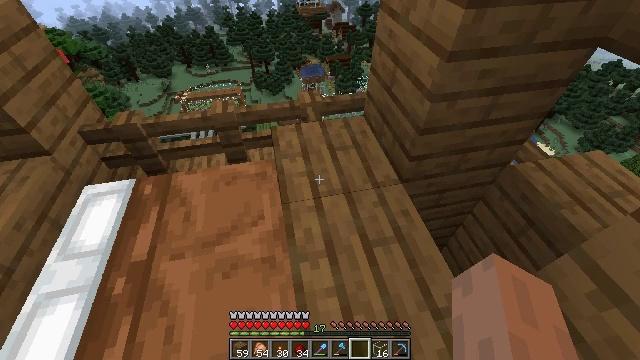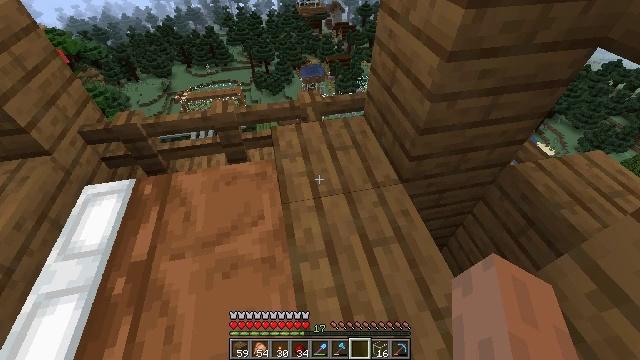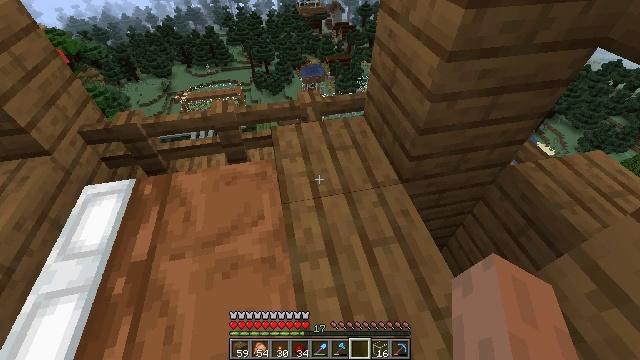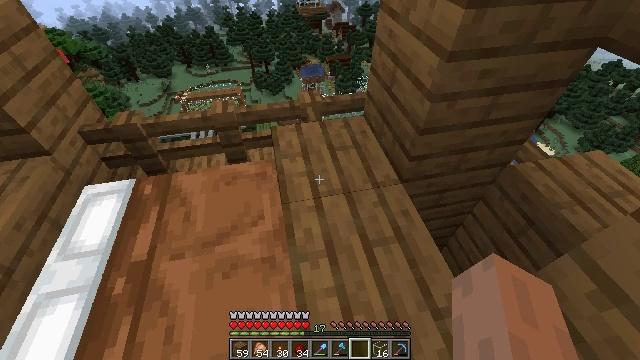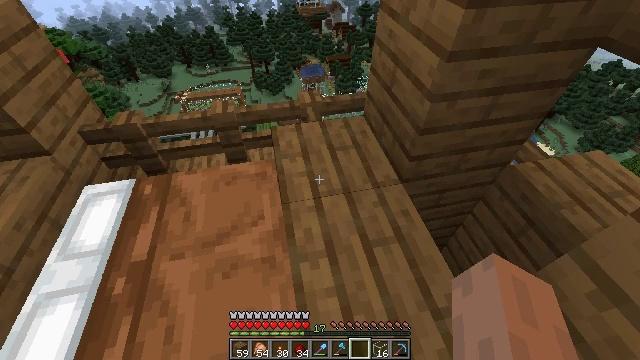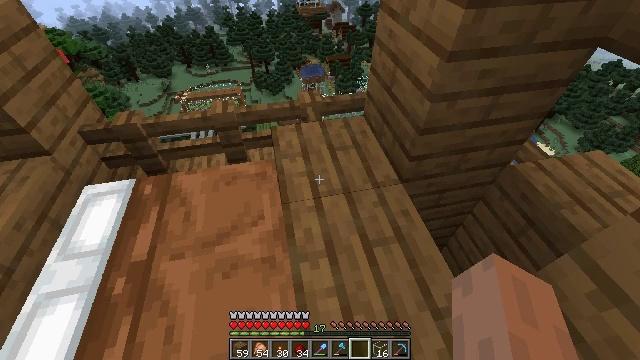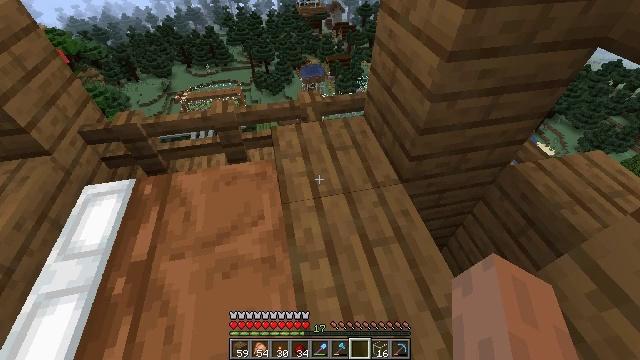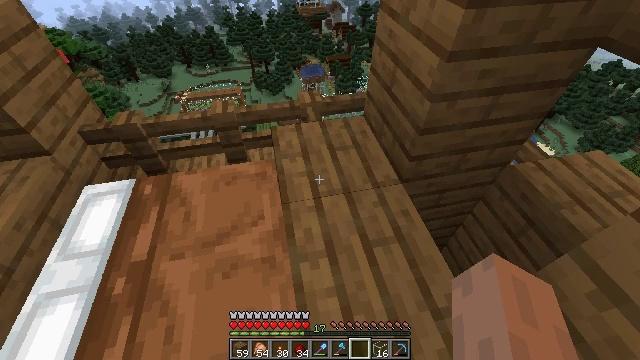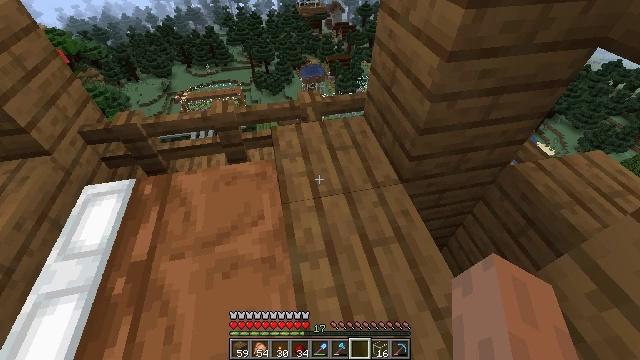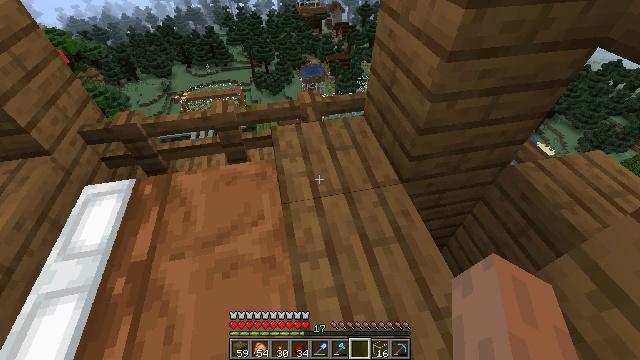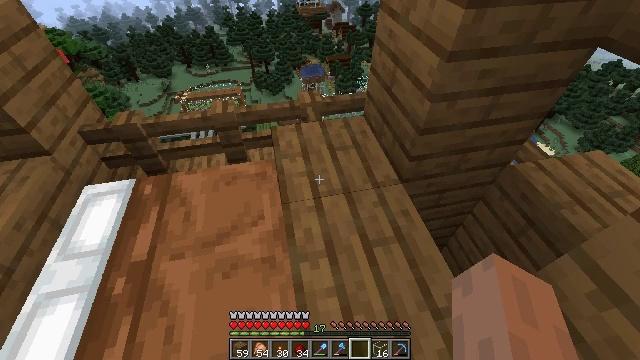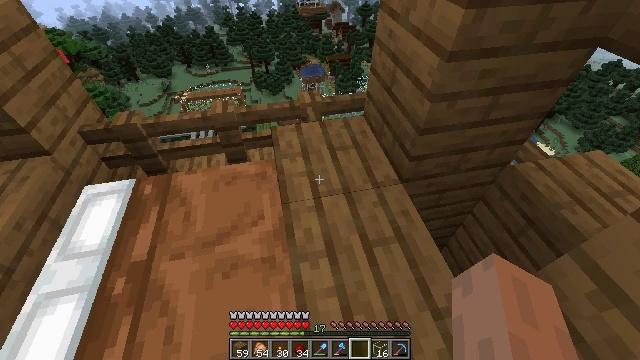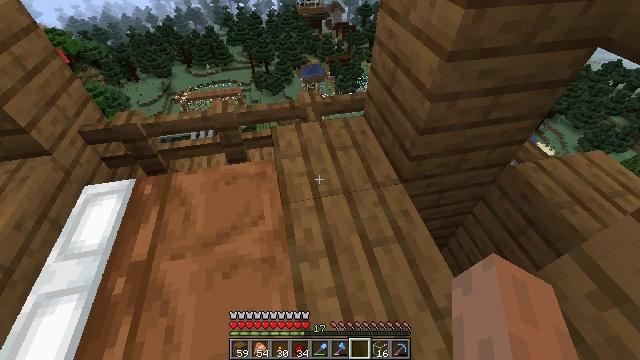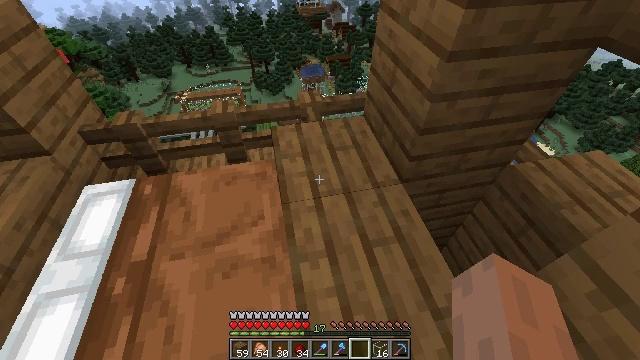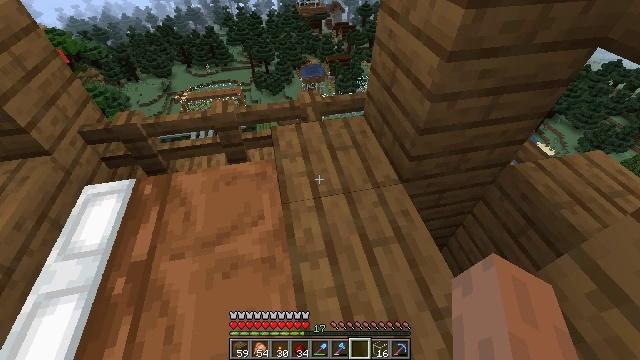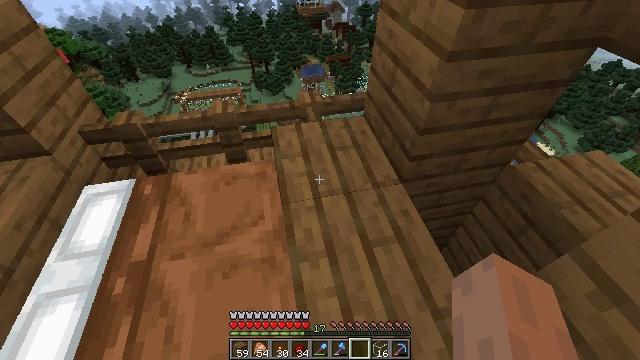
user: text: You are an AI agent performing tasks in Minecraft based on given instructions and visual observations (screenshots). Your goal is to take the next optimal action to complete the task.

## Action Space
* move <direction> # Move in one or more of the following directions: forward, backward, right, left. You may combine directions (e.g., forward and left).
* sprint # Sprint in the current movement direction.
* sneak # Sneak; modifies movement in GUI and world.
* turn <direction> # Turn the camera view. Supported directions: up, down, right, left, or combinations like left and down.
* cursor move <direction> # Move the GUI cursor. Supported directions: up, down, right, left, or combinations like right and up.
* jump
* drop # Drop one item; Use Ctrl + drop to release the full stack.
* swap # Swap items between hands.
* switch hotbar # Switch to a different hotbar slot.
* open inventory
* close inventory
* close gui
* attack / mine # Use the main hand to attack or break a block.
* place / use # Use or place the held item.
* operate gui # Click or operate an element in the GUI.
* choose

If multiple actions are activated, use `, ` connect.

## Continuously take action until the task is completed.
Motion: motion action
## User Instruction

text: Use a crafting table to craft a brown bed.
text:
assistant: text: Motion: no_op
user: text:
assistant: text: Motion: no_op
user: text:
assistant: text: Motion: no_op
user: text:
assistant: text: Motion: no_op
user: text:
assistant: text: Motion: no_op
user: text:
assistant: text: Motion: no_op
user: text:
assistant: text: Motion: no_op
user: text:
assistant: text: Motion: no_op
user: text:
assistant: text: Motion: no_op
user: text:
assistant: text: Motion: no_op
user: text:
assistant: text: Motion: no_op
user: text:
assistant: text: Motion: no_op
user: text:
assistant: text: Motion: no_op
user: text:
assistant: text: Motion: no_op
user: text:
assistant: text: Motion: no_op
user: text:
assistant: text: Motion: no_op
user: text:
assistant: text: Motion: no_op
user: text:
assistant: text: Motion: no_op
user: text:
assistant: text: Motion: no_op
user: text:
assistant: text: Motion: no_op
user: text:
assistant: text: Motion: no_op
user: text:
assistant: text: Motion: no_op
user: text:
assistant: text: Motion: no_op
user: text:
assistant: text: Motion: no_op
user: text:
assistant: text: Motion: no_op
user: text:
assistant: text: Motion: no_op
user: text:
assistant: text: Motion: no_op
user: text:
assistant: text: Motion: no_op
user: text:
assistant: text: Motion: no_op
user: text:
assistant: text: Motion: no_op